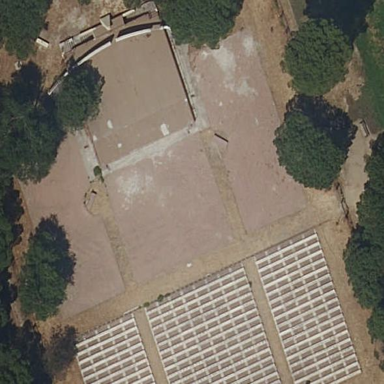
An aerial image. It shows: Open-air theatre.